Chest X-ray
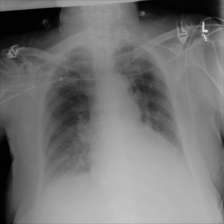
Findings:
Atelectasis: positive
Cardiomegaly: negative
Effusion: negative
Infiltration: negative
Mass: negative
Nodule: negative
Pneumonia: negative
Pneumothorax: negative
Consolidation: positive
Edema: negative
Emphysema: negative
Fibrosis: negative
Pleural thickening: negative
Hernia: negative